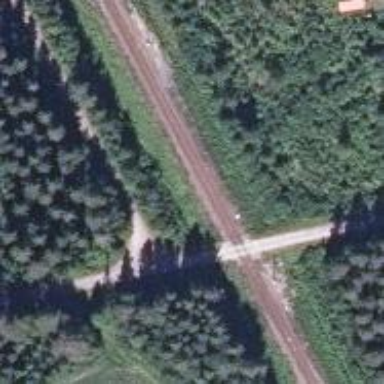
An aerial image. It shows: Continuous rail track.